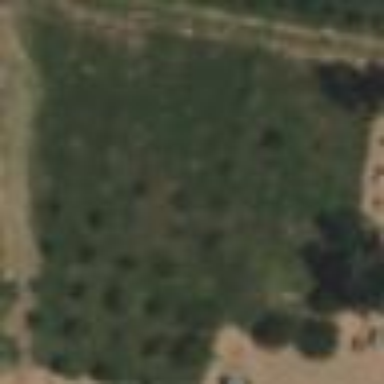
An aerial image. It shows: Orchard.